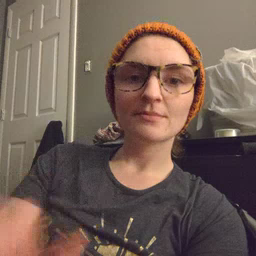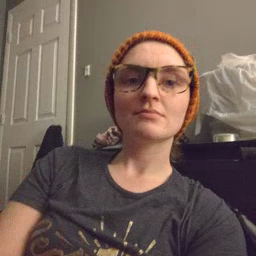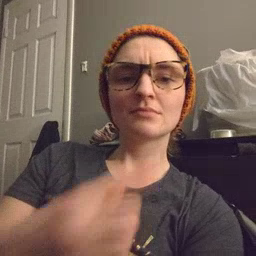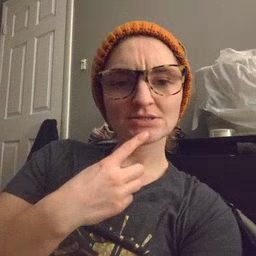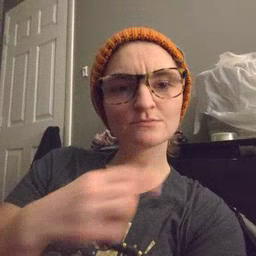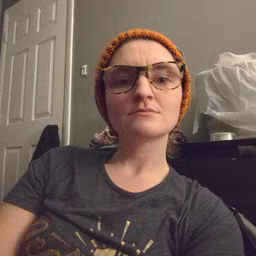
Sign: say